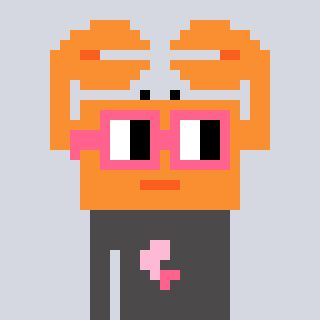
a pixel art character with square pink glasses, a crab-shaped head and a grayscale-colored body on a cool background